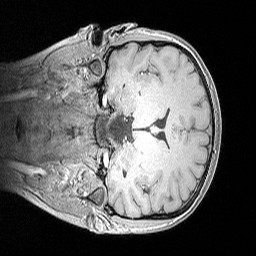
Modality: MP2RAGE
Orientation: coronal
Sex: female
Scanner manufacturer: siemens
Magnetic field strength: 3 T
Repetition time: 5 s
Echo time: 0.00292 s